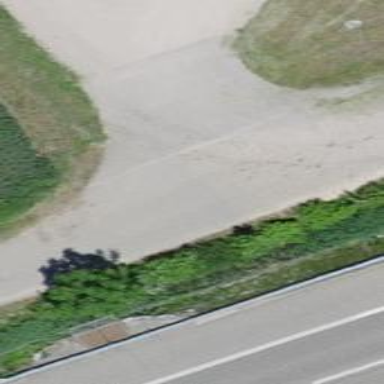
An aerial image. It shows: Compacted track with grade2 level.